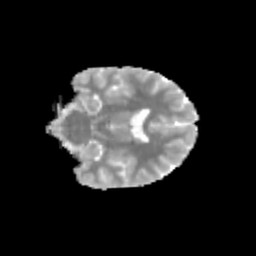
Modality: MD
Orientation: coronal
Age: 11
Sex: female
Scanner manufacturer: siemens
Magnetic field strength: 3 T
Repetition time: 3.8 s
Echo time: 0.07 s